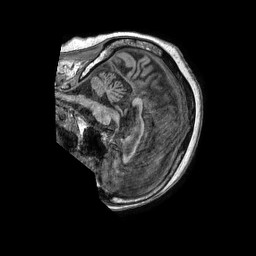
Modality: T1w
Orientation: sagittal
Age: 71
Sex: female
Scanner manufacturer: philips
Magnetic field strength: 1.5 T
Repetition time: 0.0078 s
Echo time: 0.0036 s